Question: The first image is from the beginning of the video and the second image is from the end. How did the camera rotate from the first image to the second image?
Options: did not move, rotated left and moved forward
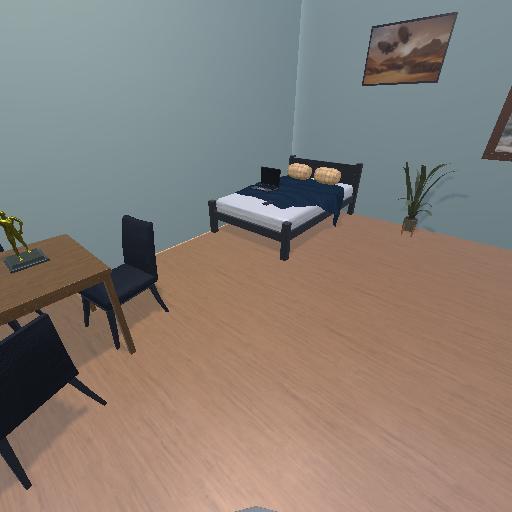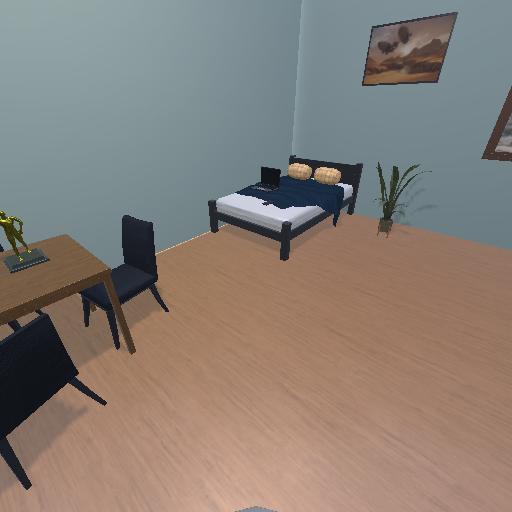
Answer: did not move